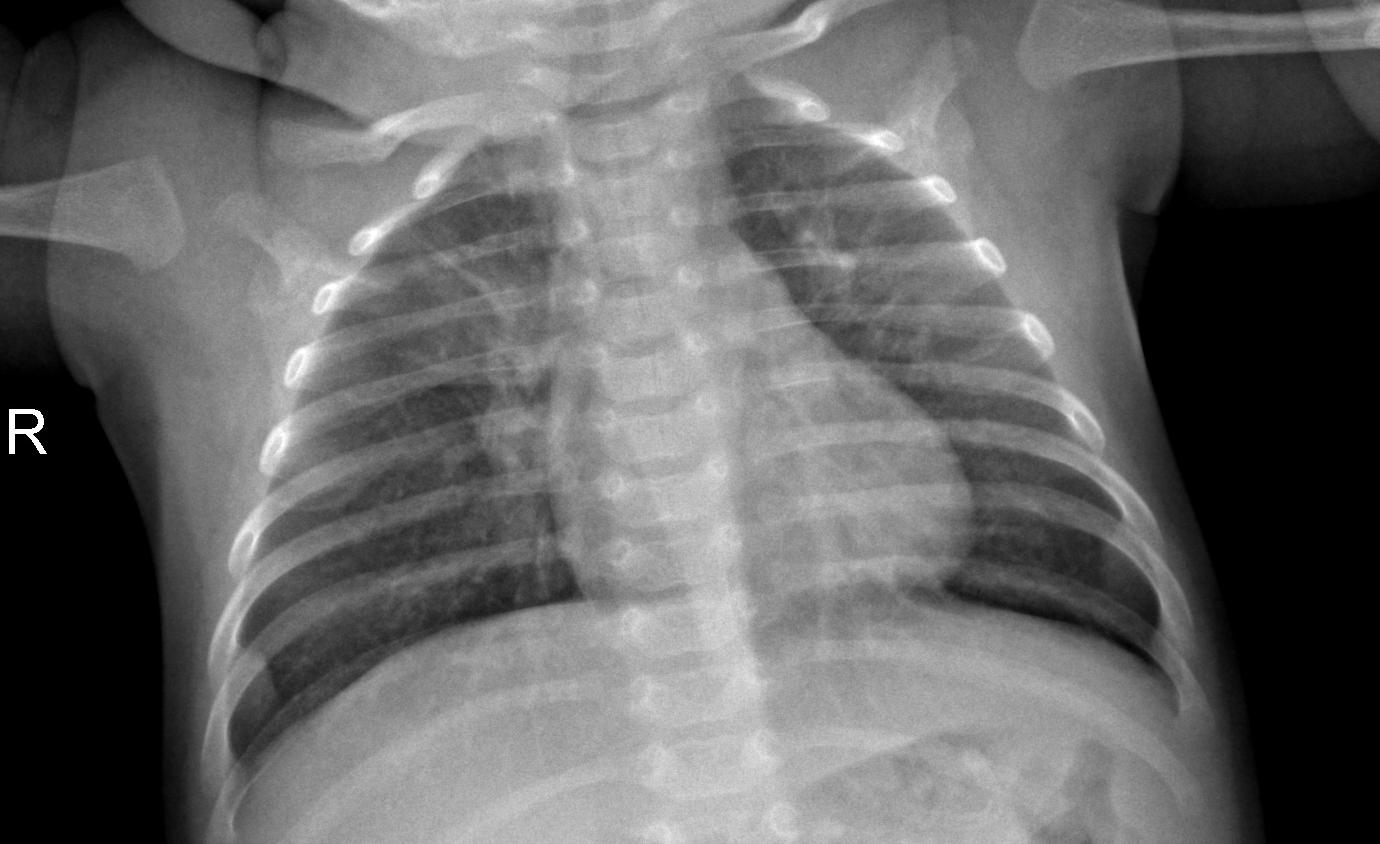
Diagnosis: PNEUMONIA